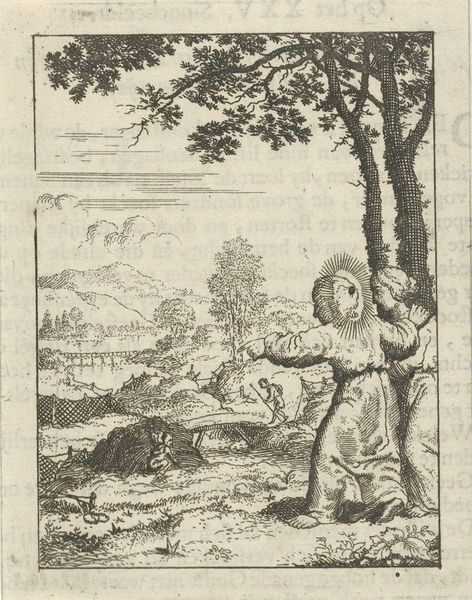
Titel: Christus en de gepersonifieerde ziel, uitkijkend over een landschap
Künstler: Jan Luyken
Standort: Amsterdam
Institution: Rijksmuseum
Schlagwörter: gris, blanc, noir, femme, arbre, papier, dieu, saint, campement, indigène, oréole, haleau, girs, treillis